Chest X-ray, AP view. Patient: 33 years old, sex F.
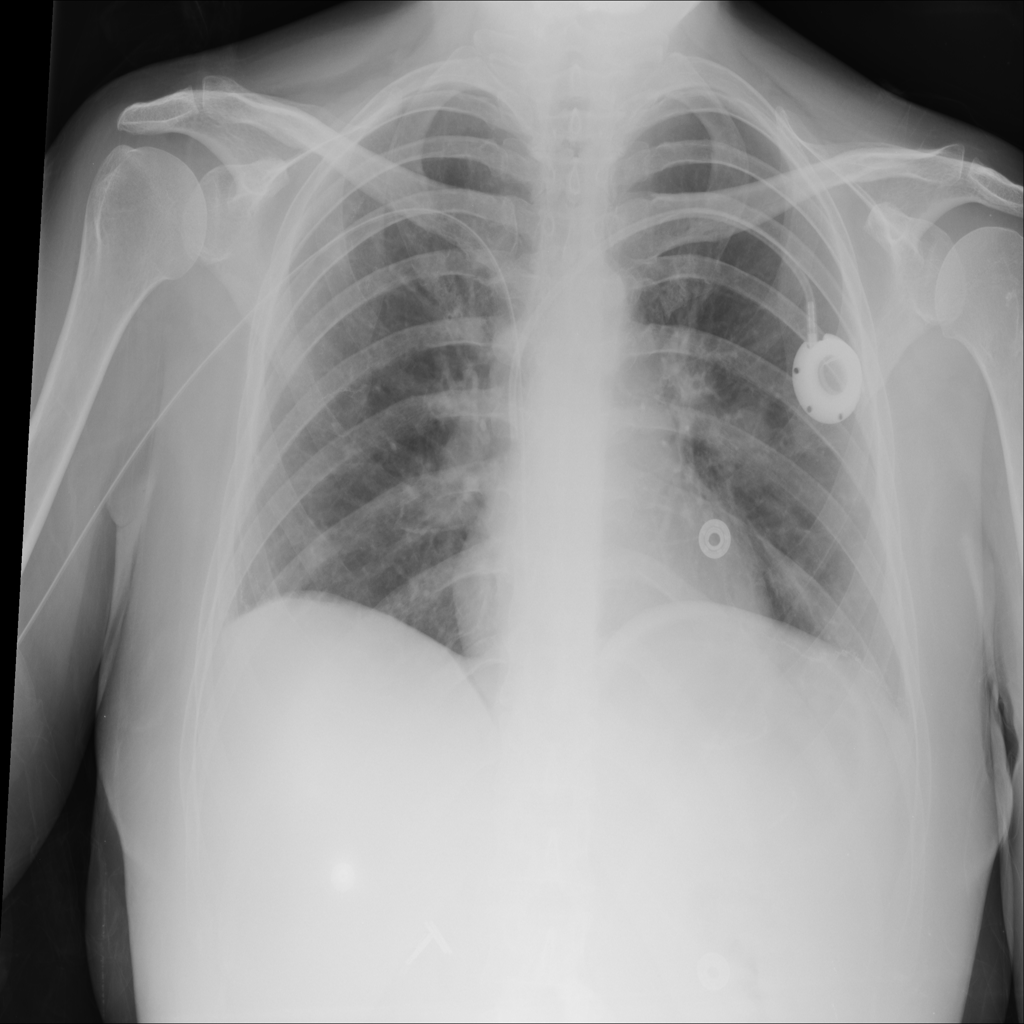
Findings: Consolidation, Infiltration, Mass